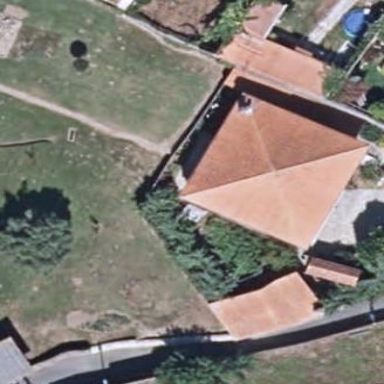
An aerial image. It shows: Simple and straightforward house.